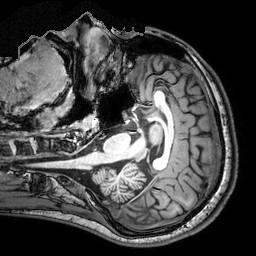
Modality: T1w
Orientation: coronal
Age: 24
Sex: male
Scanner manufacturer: philips
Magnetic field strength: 3 T
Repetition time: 8.3 s
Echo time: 3.808 s